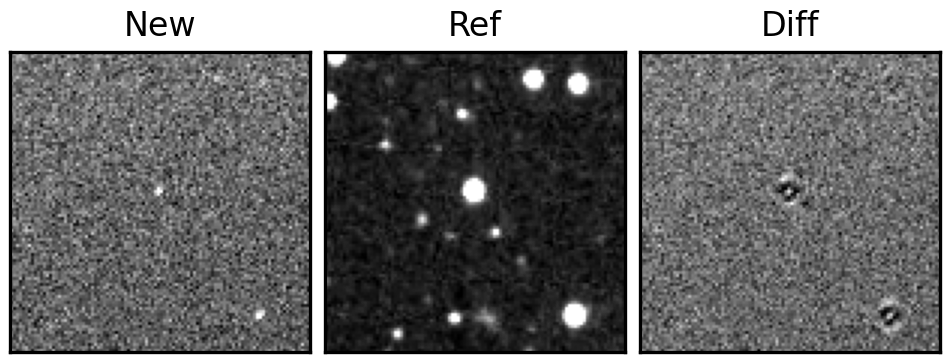
Label: bogus